Question: I'm working with opencv 2.4.9. I would like to load a 12-Bit grey scale raw(.raw) image stored as Y16(16-Bit) format.This format contains only a single, 16 bit Y plane for monochrome images. Each pixel is represented by a 16 bit, little endian format.
I used the following code for loading the image.
'''
Mat Img_Source16Bit_Gray(m_ImgWidth,m_ImgHeight,CV_16UC1);
Mat Img_Destination8Bit_Gray;
FILE * f;
f=fopen(FileName_S.c_str(),"rb");
if ( !f )
{
MessageBox(L"File Not Found");
return;
}
uchar* Pixels_Char_16Bit;
Pixels_Char_16Bit = new uchar[m_ImgWidth * m_ImgHeight *2];
fread(Pixels_Char_16Bit,m_ImgWidth * m_ImgHeight*2,1,f);
fclose(f);
Img_Source16Bit_Gray.data= Pixels_Char_16Bit;
Img_Source16Bit_Gray.convertTo(Img_Destination8Bit_Gray,CV_8UC1,1);
imshow("Img_Source16Bit_Gray",Img_Source16Bit_Gray);
imshow("Img_Destination8Bit_Gray",Img_Destination8Bit_Gray);
'''
Actual image is shown in the right side & the output left hand side I'm getting is not correct & the Result8 bit image is full of white pixels. Can anyone please provide me the steps to load a 16 Bit grey scale image?

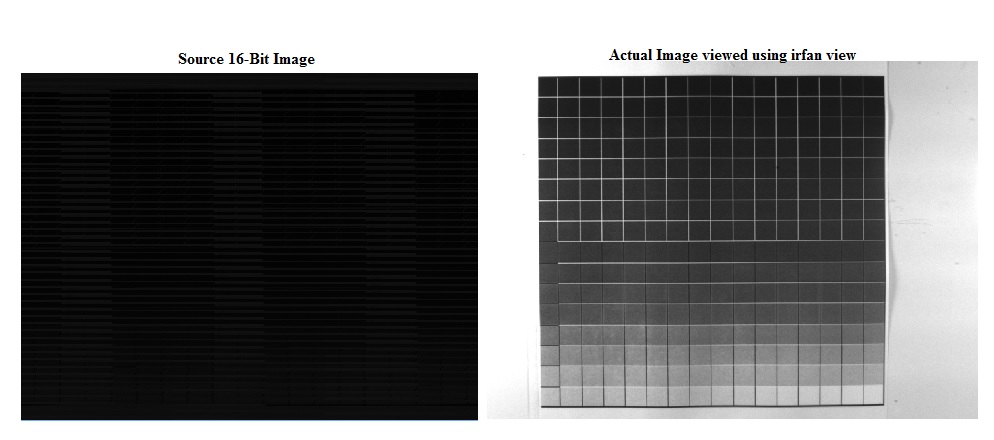
Answer: Thank you for helping me to find the answer! Here is my updated code.
'''
Mat Img_Source16Bit_Gray(m_ImgHeight,m_ImgWidth,CV_16UC1);
Mat Img_Destination8Bit_Gray(m_ImgHeight,m_ImgWidth,CV_8UC1);
FILE * f;
f=fopen(FileName_S.c_str(),"rb");
if ( !f )
{
MessageBox(L"File Not Found");
return;
}
char16_t* pY16Pixels;//w-2592 h- 1944
pY16Pixels = new char16_t[m_ImgWidth * m_ImgHeight];
fread(pY16Pixels,m_ImgWidth*m_ImgHeight*2,1,f);
Img_Source16Bit_Gray.data= reinterpret_cast<uchar*>(pY16Pixels);
double minVal, maxVal;
minMaxLoc(Img_Source16Bit_Gray, &minVal, &maxVal); //find minimum and maximum intensities
Img_Source16Bit_Gray.convertTo(Img_Destination8Bit_Gray, CV_8U, 255.0/(maxVal - minVal), -minVal * 255.0/(maxVal - minVal));
namedWindow("Img_Source16Bit_Gray",WINDOW_NORMAL);
namedWindow("Img_Destination8Bit_Gray",WINDOW_NORMAL);
imshow("Img_Source16Bit_Gray",Img_Source16Bit_Gray);
imshow("Img_Destination8Bit_Gray",Img_Destination8Bit_Gray);
'''